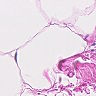
Metastatic tissue present: no